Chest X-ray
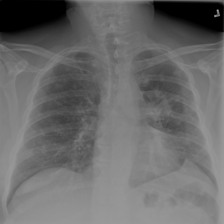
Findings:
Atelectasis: negative
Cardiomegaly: negative
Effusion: negative
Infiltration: positive
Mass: positive
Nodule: positive
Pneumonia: negative
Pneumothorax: negative
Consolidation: negative
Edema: negative
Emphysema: negative
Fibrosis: negative
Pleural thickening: positive
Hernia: negative